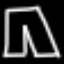
Label: pants